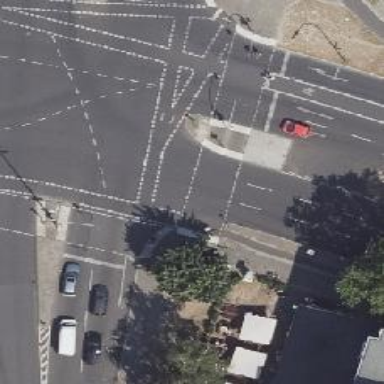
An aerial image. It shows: Footway located on traffic island.